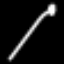
Label: pencil